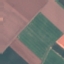
Land use / land cover: AnnualCrop